Question: This is it my database project:

I have a problem with the correct combination of tables, as it is in the picture.
This is my files:
Category.java
'''
@Entity
public class Category {
@Id
@GeneratedValue(strategy=GenerationType.AUTO)
private long id;
private String categoryName;
protected Category() {}
public Category(String categoryName) {
this.categoryName = categoryName;
}
public String getCategoryName() {
return categoryName;
}
public long getId() {
return id;
}
public void setId(long id) {
this.id = id;
}
public void setCategoryName(String categoryName) {
this.categoryName = categoryName;
}
@Override
public String toString() {
return String.format(
"Customer[id=%d, firstName='%s']",
id, categoryName);
}
}
'''
Items.java
'''
@Entity
@Table(name = "Items")
public class Items {
@Id
@GeneratedValue(strategy=GenerationType.AUTO)
private int ItemId;
private String ItemName;
private String price;
private Set<Locals> locals = new HashSet<Locals>(0);
public Items(){
}
public Items(String price, String itemName) {
this.price = price;
this.ItemName = itemName;
}
public void setItemId(int itemId) {
ItemId = itemId;
}
public void setLocals(Set<Locals> locals) {
this.locals = locals;
}
public void setPrice(String price) {
this.price = price;
}
public void setItemName(String itemName) {
ItemName = itemName;
}
@Id
@GeneratedValue(strategy = IDENTITY)
@Column(name = "ItemId", unique = true, nullable = false)
public int getItemId() {
return ItemId;
}
@ManyToMany(fetch = FetchType.LAZY, mappedBy = "itemsTo")
public Set<Locals> getLocals() {
return locals;
}
@Column(name = "price", nullable = false, length = 10)
public String getPrice() {
return price;
}
@Column(name = "ItemName", nullable = false, length = 10)
public String getItemName() {
return ItemName;
}
}
'''
Locals.java
'''
@Entity
@Table(name = "Locals")
public class Locals {
@Id
@GeneratedValue(strategy=GenerationType.AUTO)
private int LocalId;
private String localName;
private String address;
private String phoneNumber;
private String coorX;
private String coorY;
private Set<Items> itemsTo = new HashSet<Items>(0);
public Locals(){
}
public Locals(String localName,String address,String phoneNumber, String coorY, String coorX) {
this.coorY = coorY;
this.coorX = coorX;
this.phoneNumber = phoneNumber;
this.address = address;
this.localName = localName;
}
public Locals(String localName,String address,String phoneNumber, String coorY, String coorX, Set<Items> itemsTo) {
this.coorY = coorY;
this.coorX = coorX;
this.phoneNumber = phoneNumber;
this.address = address;
this.localName = localName;
this.itemsTo = itemsTo;
}
public void setLocalId(int localId) {
LocalId = localId;
}
public void setLocalName(String localName) {
this.localName = localName;
}
public void setAddress(String address) {
this.address = address;
}
public void setCoorX(String coorX) {
this.coorX = coorX;
}
public void setCoorY(String coorY) {
this.coorY = coorY;
}
public void setItemsTo(Set<Items> itemsTo) {
this.itemsTo = itemsTo;
}
public void setPhoneNumber(String phoneNumber) {
this.phoneNumber = phoneNumber;
}
@Id
@GeneratedValue(strategy = IDENTITY)
@Column(name = "LocalId", unique = true, nullable = false)
public int getLocalId() {
return LocalId;
}
@Column(name = "localName", unique = false, nullable = false, length = 10)
public String getLocalName() {
return localName;
}
@Column(name = "address", unique = false, nullable = false, length = 10)
public String getAddress() {
return address;
}
@Column(name = "phoneNumber", unique = false, nullable = false, length = 10)
public String getPhoneNumber() {
return phoneNumber;
}
@Column(name = "coorX", unique = false, nullable = false, length = 10)
public String getCoorX() {
return coorX;
}
@Column(name = "coorY", unique = false, nullable = false, length = 10)
public String getCoorY() {
return coorY;
}
@ManyToMany(fetch = FetchType.LAZY, cascade = CascadeType.ALL)
@JoinTable(name = "ItemsFinall", joinColumns = {
@JoinColumn(name = "LocalId", nullable = false, updatable = false) },
inverseJoinColumns = { @JoinColumn(name = "ItemId",
nullable = false, updatable = false) })
public Set<Items> getItemsTo() {
return itemsTo;
}
}
'''
and ItemsFinall.java
'''
@Entity
@Table(name = "ItemsFinall")
public class ItemsFinall {
@Id
@GeneratedValue(strategy=GenerationType.AUTO)
private int id;
private int ItemId;
private int CategoryId;
private int LocalId;
public ItemsFinall(int id, int localId, int categoryId, int itemId) {
this.LocalId = localId;
this.CategoryId = categoryId;
this.ItemId = itemId;
this.id=id;
}
public void setId(int id) {
this.id = id;
}
public void setLocalId(int localId) {
LocalId = localId;
}
public void setCategoryId(int categoryId) {
CategoryId = categoryId;
}
public void setItemId(int itemId) {
ItemId = itemId;
}
public int getLocalId() {
return LocalId;
}
public int getCategoryId() {
return CategoryId;
}
public int getItemId() {
return ItemId;
}
public int getId() {
return id;
}
}
'''
I get the following error: 'Caused by: org.springframework.data.mapping.PropertyReferenceException: No property categoryName found for type ItemsFinall!'
I do not know what to do to properly connect the table.
ItemsServiceImpl.java
'''
package dnfserver.model;
import org.springframework.beans.factory.annotation.Autowired;
import org.springframework.stereotype.Component;
import java.util.HashMap;
import java.util.List;
import java.util.Map;
/**
* Created by Lukasz on 2015-03-14.
*/
@Component
public class CategoryServiceImpl implements CategoryService {
@Autowired
private CategoryRepository categoryRepository;
private Map<Integer,String> categoryMap = new HashMap<Integer, String>();
@Override
public Category create(Category category) {
Category createdCategory = category;
return categoryRepository.save(createdCategory);
}
@Override
public Category delete(int id) {
return null;
}
@Autowired
public Map<Integer,String> findAll(){
int i=0;
for (Category cat : categoryRepository.findAll()) {
categoryMap.put(i,cat.toString());
i++;
}
return categoryMap;
}
@Override
public Category update(Category shop) {
return null;
}
@Override
public Category findById(int id) {
return categoryRepository.findOne(id);
}
}
'''
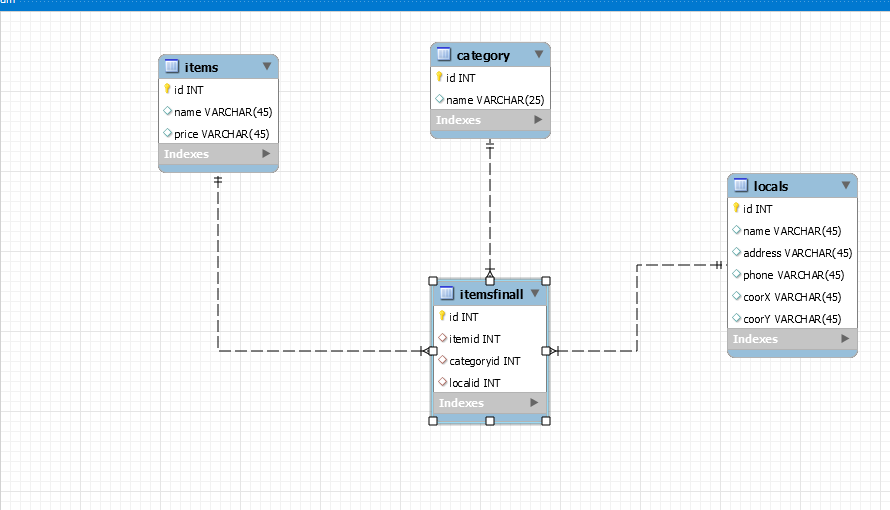
Answer: In hibernate/JPA you model the relationship between Entities, but not use plain Ids!
For example
'''
@Entity
@Table(name = "ItemsFinall")
public class ItemsFinall {
@Id
@GeneratedValue(strategy=GenerationType.AUTO)
private int id;
//instead of: private int ItemId;
@OneToMany
private Item item;
//instead of: private int CategoryId;
@OneToMany
private Category category;
//instead of: private int LocalId;
@OneToMany
private Local local;
'''
...
(You also need to fix the 'Set<Locals> locals' in 'item')